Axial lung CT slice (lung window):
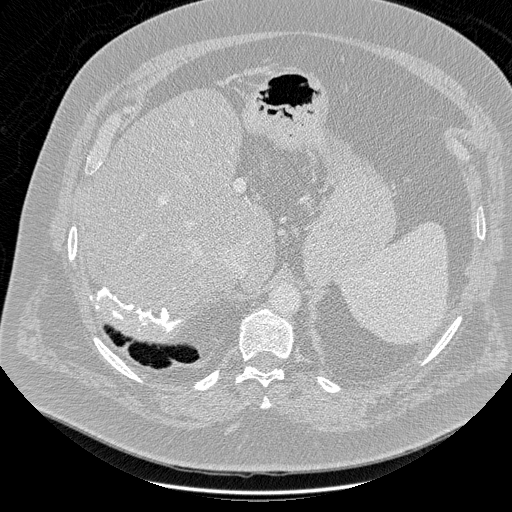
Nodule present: no